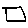
Label: square